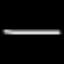
Label: line